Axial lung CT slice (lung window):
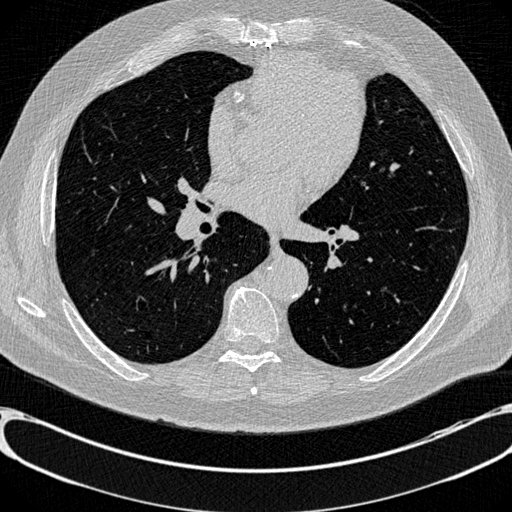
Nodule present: no